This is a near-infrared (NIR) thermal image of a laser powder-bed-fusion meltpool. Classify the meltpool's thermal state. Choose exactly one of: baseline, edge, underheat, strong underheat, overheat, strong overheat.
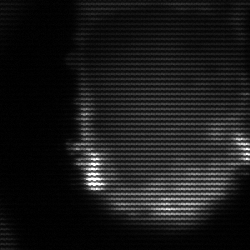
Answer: baseline